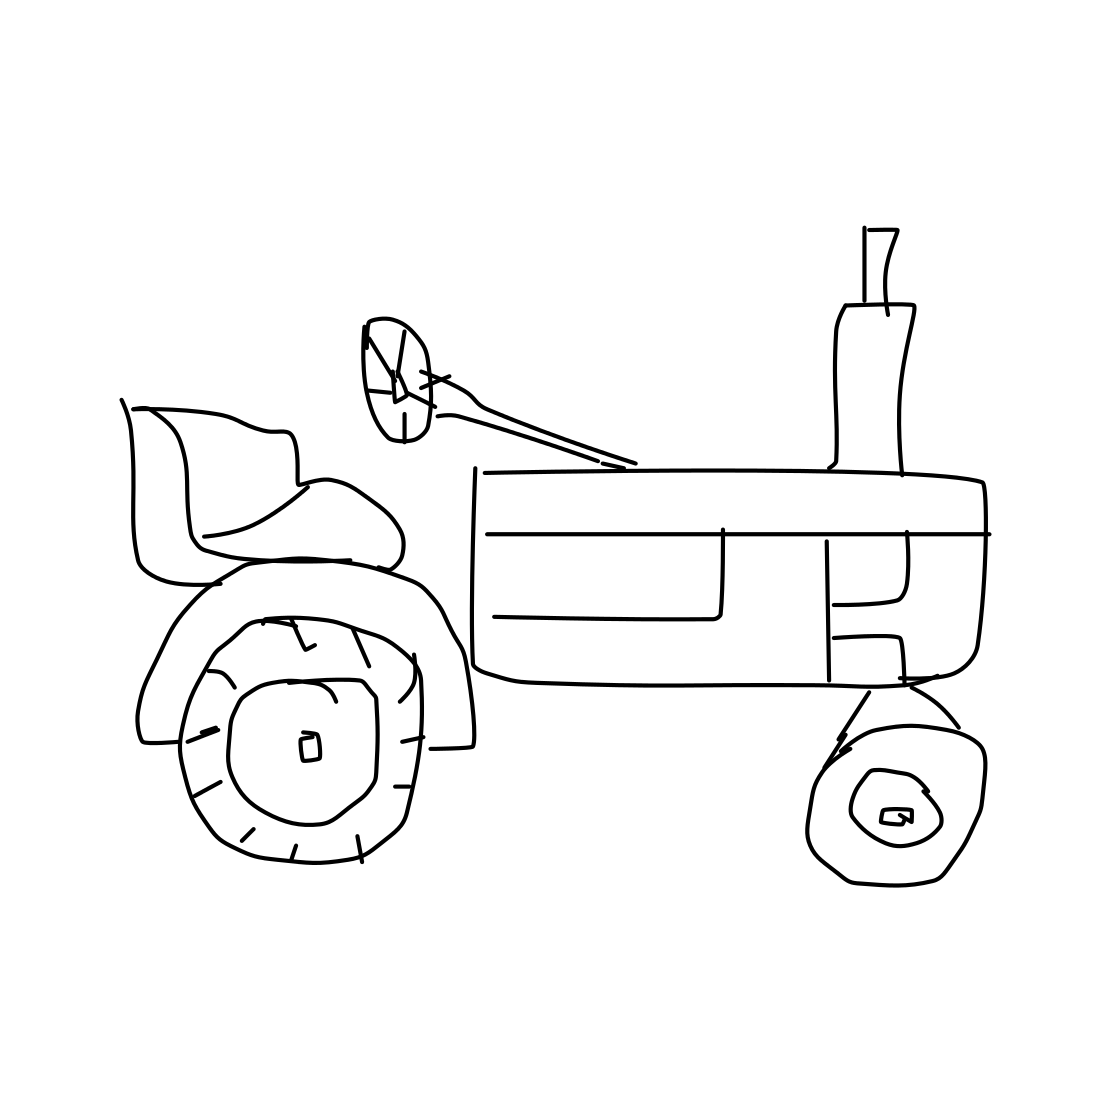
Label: tractor